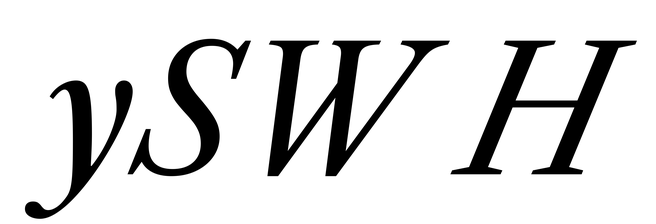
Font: LibreCaslonText-Italic_Italic